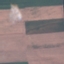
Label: AnnualCrop